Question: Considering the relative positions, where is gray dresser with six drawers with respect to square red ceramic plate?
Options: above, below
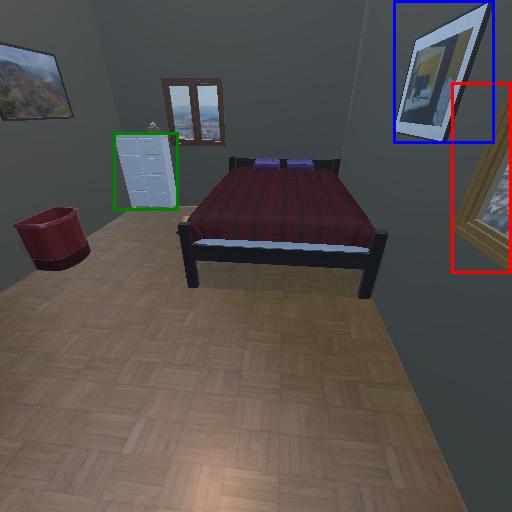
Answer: above